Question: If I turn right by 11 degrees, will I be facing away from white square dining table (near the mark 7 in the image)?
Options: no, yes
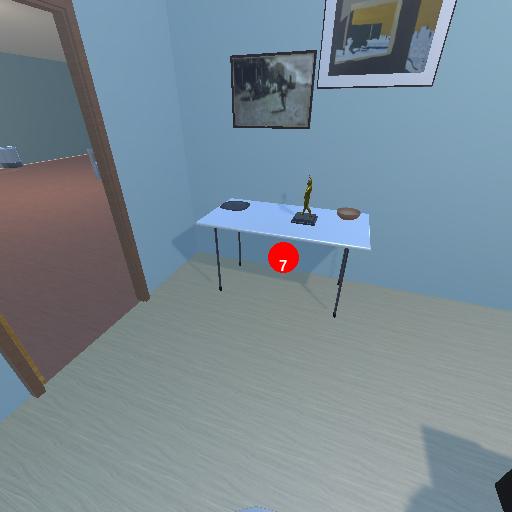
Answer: no